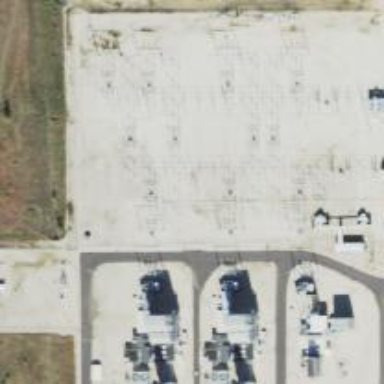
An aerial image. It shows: Switch used for power control.